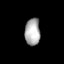
Tissue: lung
Cell type: Myeloid cells
Senescence score: 0.5595
Nuclear area (px): 403
Mean DAPI intensity: 173.467